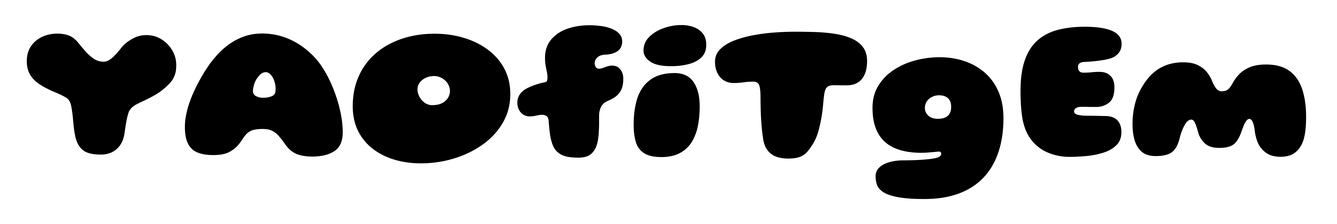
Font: Gluten_Black